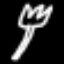
Label: fork